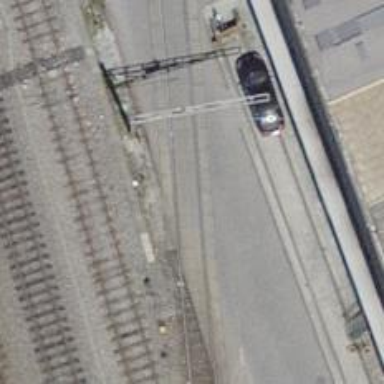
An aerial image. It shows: Single-track electrified rail service spur with contact line.